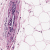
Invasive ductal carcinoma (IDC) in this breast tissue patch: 0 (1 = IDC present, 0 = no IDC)